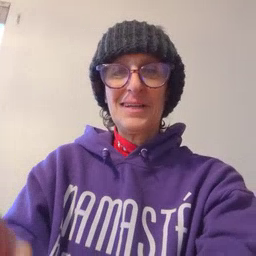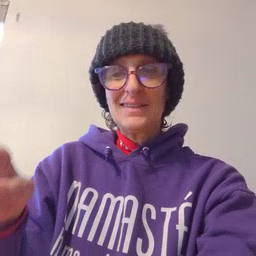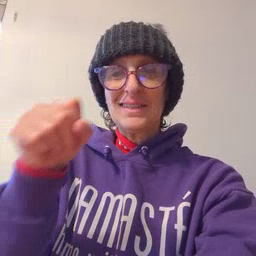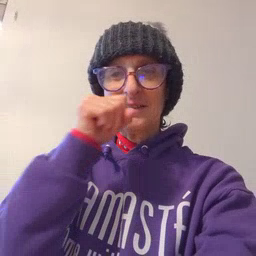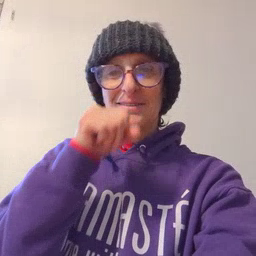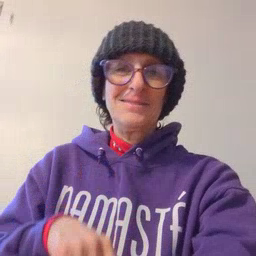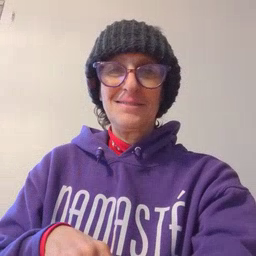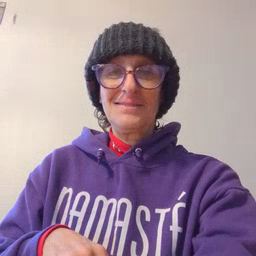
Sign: carrot